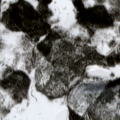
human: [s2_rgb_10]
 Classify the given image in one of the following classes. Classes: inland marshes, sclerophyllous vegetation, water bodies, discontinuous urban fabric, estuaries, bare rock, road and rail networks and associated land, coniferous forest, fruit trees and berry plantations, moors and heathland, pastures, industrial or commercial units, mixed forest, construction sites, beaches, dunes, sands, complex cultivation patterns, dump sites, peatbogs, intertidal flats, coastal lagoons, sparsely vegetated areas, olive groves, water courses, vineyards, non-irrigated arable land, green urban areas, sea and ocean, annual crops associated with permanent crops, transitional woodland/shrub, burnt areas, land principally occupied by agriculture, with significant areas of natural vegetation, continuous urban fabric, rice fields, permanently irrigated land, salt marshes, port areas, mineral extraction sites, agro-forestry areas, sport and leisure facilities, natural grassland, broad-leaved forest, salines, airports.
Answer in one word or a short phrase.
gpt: coniferous forest, mixed forest, transitional woodland/shrub, peatbogs